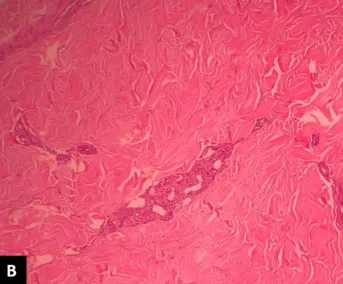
Infiltrative changes in the eccrine glands (C). No obvious eosinophilic infiltration was detected.
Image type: pathology (h&e)